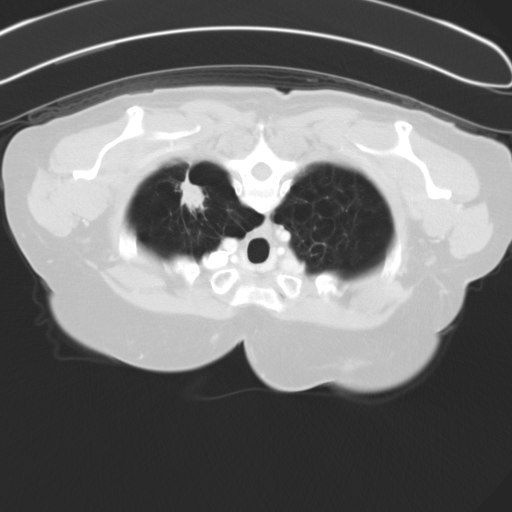
Survival: Long